Question: Detect the diagonal length of the red line, where the side length of each grid square is 0.5. The result should be rounded to one decimal place.
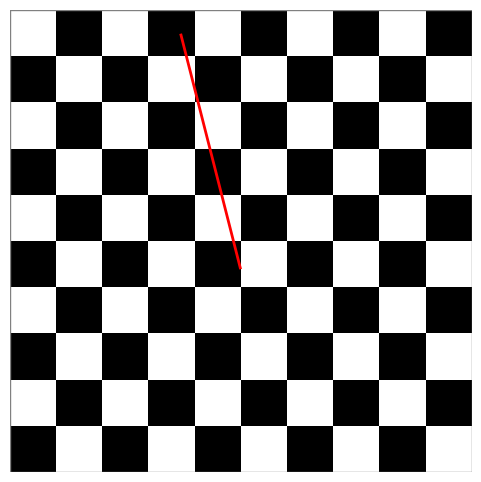
Answer: 2.6